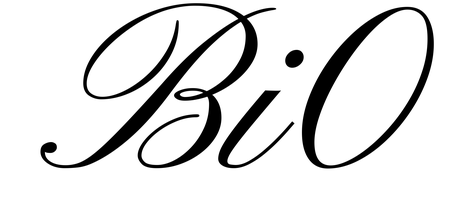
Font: PinyonScript-Regular